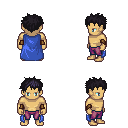
a pixel art fantasy rpg character, male body template, human, tanned skin, blue cape, magenta pants, raven bedhead hairstyle, cloth bracers, four views (front, back, left, right), 2x2 character sprite sheet, small pixel art, hard edges, no anti-aliasing